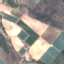
Land use / land cover: PermanentCrop